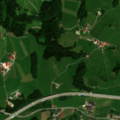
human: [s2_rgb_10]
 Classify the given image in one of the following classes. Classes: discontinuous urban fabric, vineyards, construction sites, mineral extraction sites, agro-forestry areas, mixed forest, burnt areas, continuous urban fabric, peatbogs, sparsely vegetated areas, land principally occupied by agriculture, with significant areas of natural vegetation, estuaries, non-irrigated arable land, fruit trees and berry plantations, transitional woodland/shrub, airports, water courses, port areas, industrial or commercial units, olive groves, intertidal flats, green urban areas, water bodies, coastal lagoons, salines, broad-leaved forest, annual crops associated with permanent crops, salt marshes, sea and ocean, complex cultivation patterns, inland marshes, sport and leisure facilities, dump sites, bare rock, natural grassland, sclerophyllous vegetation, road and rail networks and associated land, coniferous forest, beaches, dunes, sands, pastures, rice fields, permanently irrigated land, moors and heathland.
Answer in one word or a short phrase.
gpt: industrial or commercial units, pastures, land principally occupied by agriculture, with significant areas of natural vegetation, mixed forest